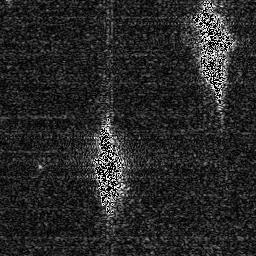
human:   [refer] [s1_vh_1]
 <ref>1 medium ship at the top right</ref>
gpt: <box>[[75, 3, 89, 19, 0]]</box>